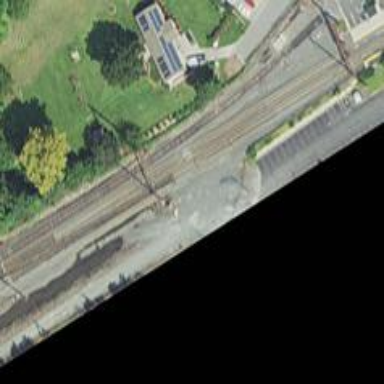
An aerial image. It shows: Railway track with contact line for electrification.